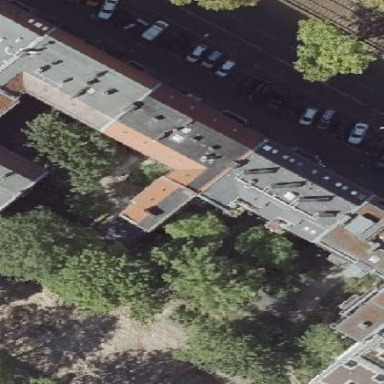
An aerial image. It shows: Residential building with unique double saltbox roof shape.